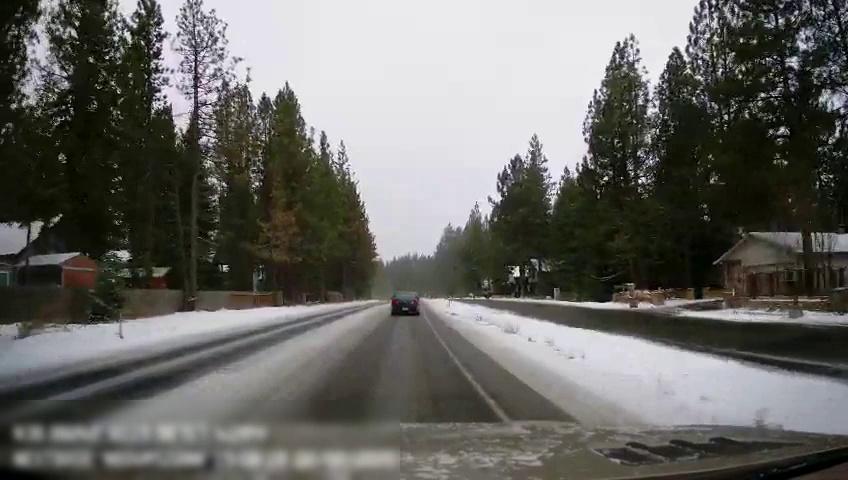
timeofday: Day
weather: Snowy
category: Drivable Space
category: Drivable Space
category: Vehicles | Truck
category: Vehicles | Car
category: Lanes | Current Lane